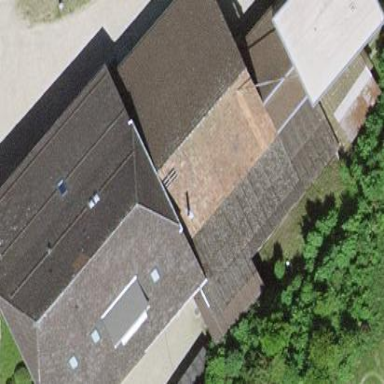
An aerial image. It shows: Farm building.